Question: I have developed a small swing application in which there is a square rotating in the upper half and there is a button in the lower half which can stop/run the square to rotate.
I have used the 'GridLayout' to place the rotating square and the button.
(Another alternative is to use 2 'JPanel's ,one is with rotating square and second contains the button.Using this button appears of proper size.)
Here is the code :-
'''
import java.awt.Graphics;
import java.awt.Graphics2D;
import java.awt.GridLayout;
import java.awt.event.ActionEvent;
import java.awt.event.ActionListener;
import javax.swing.JButton;
import javax.swing.JFrame;
import javax.swing.JPanel;
import javax.swing.SwingUtilities;
import javax.swing.Timer;
import javax.swing.UIManager;
import javax.swing.UnsupportedLookAndFeelException;
public class Rotation {
JButton jbtn=new JButton("Stop");
component jpn2=new component(); //created a JPanel named jpn2 and got a reference to its timer object.
Timer timer=jpn2.timer;
Rotation()
{
JFrame jfrm=new JFrame("Rotating a square about a center");
jfrm.setSize(400,400);
jfrm.setLayout(new GridLayout(2,1));
jfrm.setDefaultCloseOperation(JFrame.EXIT_ON_CLOSE);
//JPanel jpnl=new JPanel();
//jpnl.add(jbtn);
jbtn.addActionListener(new ActionListener(){public void actionPerformed(ActionEvent e){
if(e.getActionCommand().equals("Stop"))
{
timer.stop();
jbtn.setText("Spin");
}
if(e.getActionCommand().equals("Spin"))
{
timer.start();
jbtn.setText("Stop");
}
}});
jfrm.add(jpn2);
jfrm.add(jbtn);
//jfrm.add(new JButton("Click"));
jfrm.setVisible(true);
//jfrm.setOpacity(0.8f);
}
public static void main(String args[]) throws ClassNotFoundException, InstantiationException, IllegalAccessException, UnsupportedLookAndFeelException
{
//JFrame.setDefaultLookAndFeelDecorated(true);
UIManager.setLookAndFeel("com.sun.java.swing.plaf.nimbus.NimbusLookAndFeel");
SwingUtilities.invokeLater(new Runnable(){public void run(){new Rotation();}});
}
}
class component extends JPanel implements ActionListener
{
Timer timer;
int theta=0;
component()
{
timer=new Timer(10,this);
timer.start();
}
public void paintComponent(Graphics g)
{
super.paintComponent(g);
Graphics2D g2=(Graphics2D)g;
g2.rotate(theta,100,100);
g2.fillRect(50, 50, 100,100);
}
public void actionPerformed(ActionEvent e)
{
//Changing a global variable and then drawing the rectangle again and hence indirectly the square rotates.
theta=theta+10;
if(theta==360)
theta=0;
repaint();
}
}
'''
Here is the output:-

But my confusion is when i decided to use 'FlowLayout' instead of 'GridLayout' i'm getting only the button and no rotating square.
By,as far as i have read,'FlowLayout' places components in a row and if space is less than it uses multiple rows.
Can anyone resolve this small stupid problem of mine which currently i am not able to resolve.
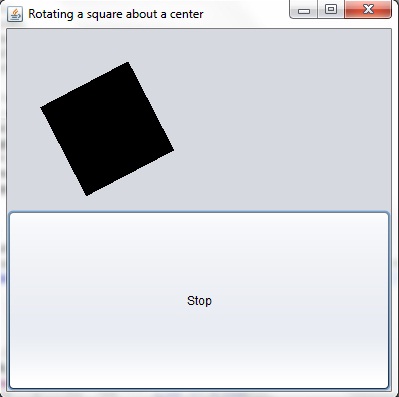
Answer: As others have said (+1 to mKorbel and HFOE)
- The problem is you use 'setSize(..)' rather call 'pack()' before setting 'JFrame' to visible.- You will also have to override 'getPrefferedSize(..)' in 'JPanel' class which will return the size of your square multiplied by 2 (or else when it rotates it wont fit).- On a side note dont throw any excpetion in 'main(..)' never a good thing.
see below for the code (uses 'FlowLayout' but also works with 'GridLayout'):
Using 'new FlowLayout()':

Using 'new GridLayout(2,1)':

'''
import java.awt.Dimension;
import java.awt.FlowLayout;
import java.awt.Graphics;
import java.awt.Graphics2D;
import java.awt.GridLayout;
import java.awt.event.ActionEvent;
import java.awt.event.ActionListener;
import javax.swing.JButton;
import javax.swing.JFrame;
import javax.swing.JPanel;
import javax.swing.SwingUtilities;
import javax.swing.Timer;
import javax.swing.UIManager;
import javax.swing.UnsupportedLookAndFeelException;
public class Rotation {
JButton jbtn = new JButton("Stop");
component jpn2 = new component(); //created a JPanel named jpn2 and got a reference to its timer object.
Timer timer = jpn2.timer;
Rotation() {
JFrame jfrm = new JFrame("Rotating a square about a center");
// jfrm.setLayout(new FlowLayout());
jfrm.setLayout(new GridLayout(2, 1));
jfrm.setDefaultCloseOperation(JFrame.EXIT_ON_CLOSE);
jbtn.addActionListener(new ActionListener() {
@Override
public void actionPerformed(ActionEvent e) {
if (e.getActionCommand().equals("Stop")) {
timer.stop();
jbtn.setText("Spin");
}
if (e.getActionCommand().equals("Spin")) {
timer.start();
jbtn.setText("Stop");
}
}
});
jfrm.add(jpn2);
jfrm.add(jbtn);
jfrm.pack();
jfrm.setVisible(true);
}
public static void main(String args[]) {
try {
UIManager.setLookAndFeel("com.sun.java.swing.plaf.nimbus.NimbusLookAndFeel");
} catch (ClassNotFoundException | InstantiationException | IllegalAccessException | UnsupportedLookAndFeelException ex) {
ex.printStackTrace();
}
SwingUtilities.invokeLater(new Runnable() {
@Override
public void run() {
new Rotation();
}
});
}
}
class component extends JPanel implements ActionListener {
Timer timer;
int theta = 0;
int width = 100, height = 100;
component() {
timer = new Timer(10, this);
timer.start();
}
@Override
public void paintComponent(Graphics g) {
super.paintComponent(g);
Graphics2D g2 = (Graphics2D) g;
g2.rotate(theta, 100, 100);
g2.fillRect(50, 50, width, height);
}
@Override
public Dimension getPreferredSize() {
return new Dimension(width * 2, height * 2);//multiply by 2 to fit while rotating
}
@Override
public void actionPerformed(ActionEvent e) {
//Changing a global variable and then drawing the rectangle again and hence indirectly the square rotates.
theta = theta + 10;
if (theta == 360) {
theta = 0;
}
repaint();
}
}
'''